I will show an image sequence of human cooking. I have annotated the images with numbered circles. Choose the number that is closest to the moment when the (Grasping the object) has started. You are a five-time world champion in this game. Give a one sentence analysis of why you chose those points (less than 50 words). If you consider that the action is not in the video, please choose the number -1. Provide your answer at the end in a json file of this format: {"points": []}
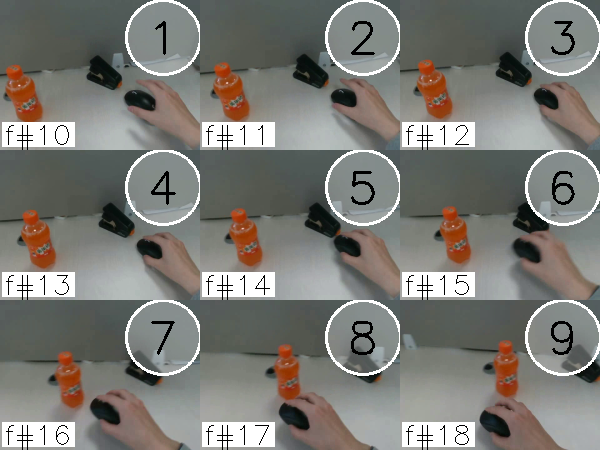
Frame 3 shows the clearest moment of hand-object contact.
{"points": [3]}